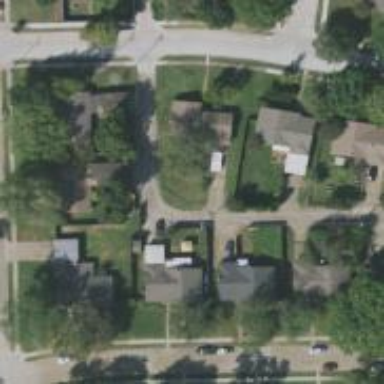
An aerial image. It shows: Alley classified as service road.